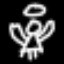
Label: angel